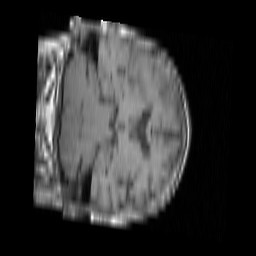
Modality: T1w
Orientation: coronal
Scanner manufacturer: siemens
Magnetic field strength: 1.5 T
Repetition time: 0.58 s
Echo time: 0.012 s